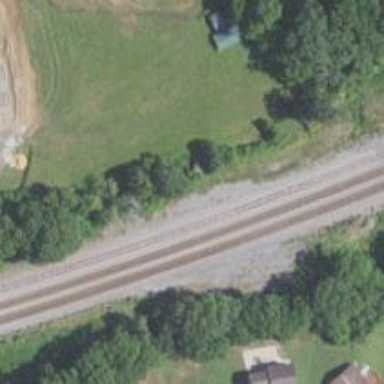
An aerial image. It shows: Railway track.